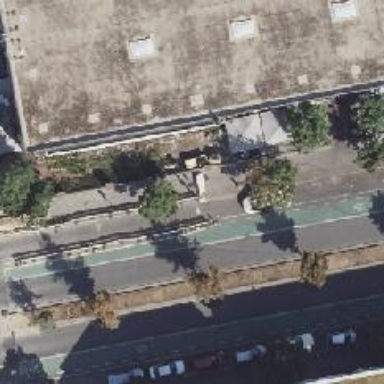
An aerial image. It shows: Tertiary road with asphalt surface. It is dual carriageway with lane for parking on the right.